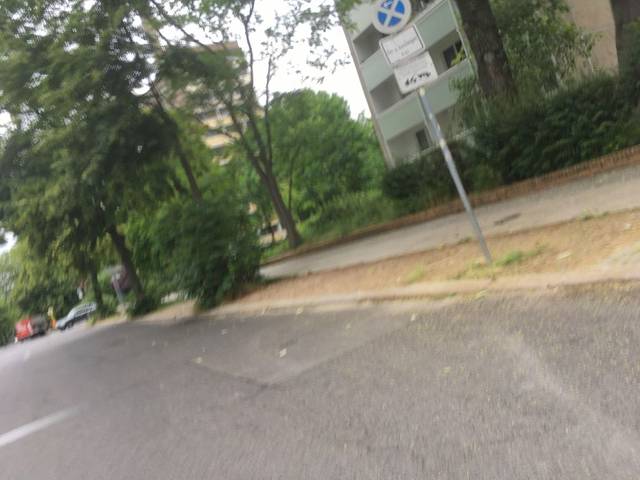
Region: Germany
Coordinates: 52.53, 13.374